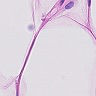
Metastatic tissue present: no